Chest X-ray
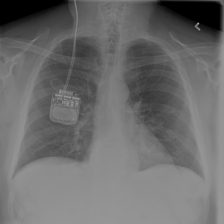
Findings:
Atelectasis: negative
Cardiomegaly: negative
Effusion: negative
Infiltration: negative
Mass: negative
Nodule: negative
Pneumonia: negative
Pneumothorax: negative
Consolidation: negative
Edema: negative
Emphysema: negative
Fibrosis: negative
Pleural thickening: negative
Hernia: negative